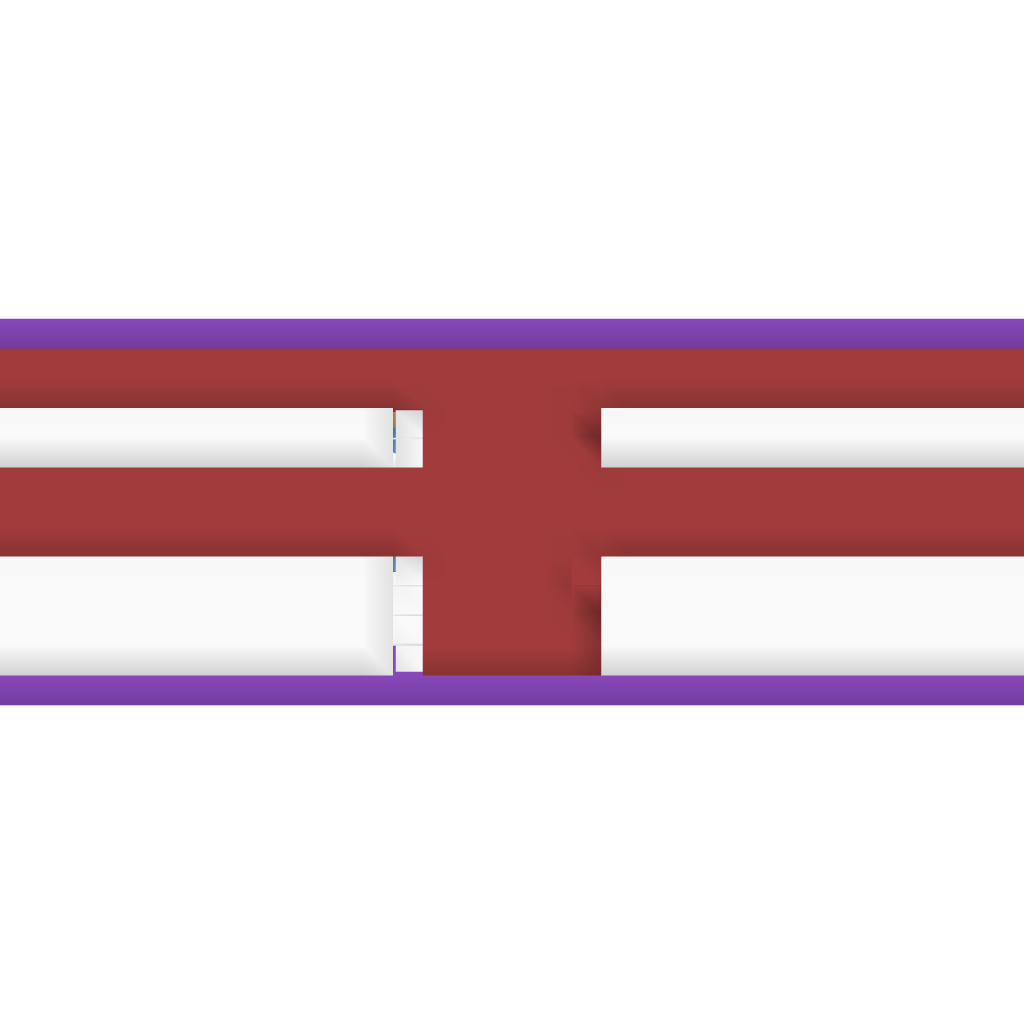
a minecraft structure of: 2 Story stackable mansion bad low quality